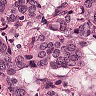
Metastatic tissue present: yes